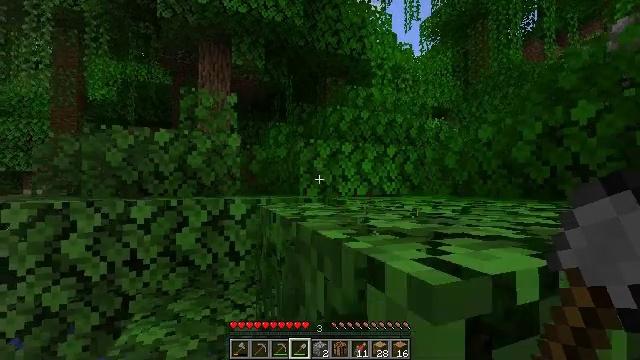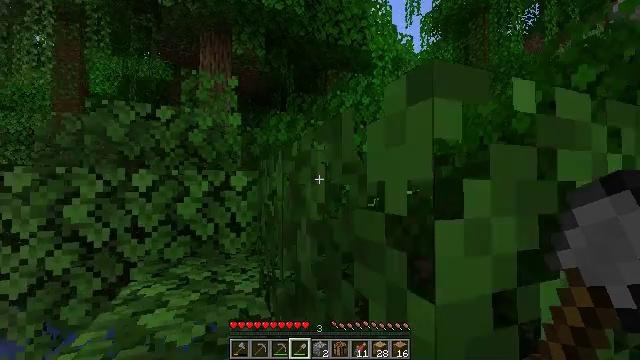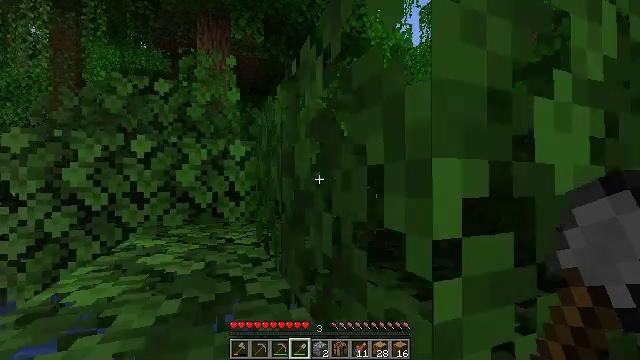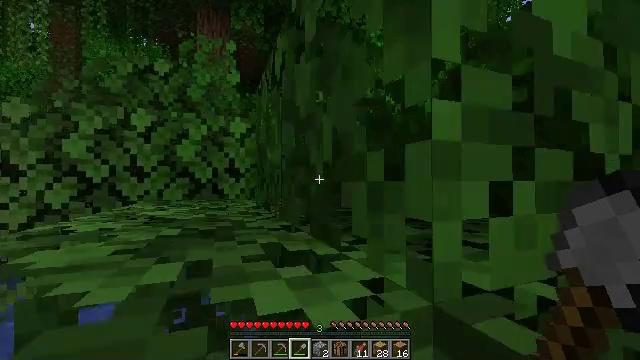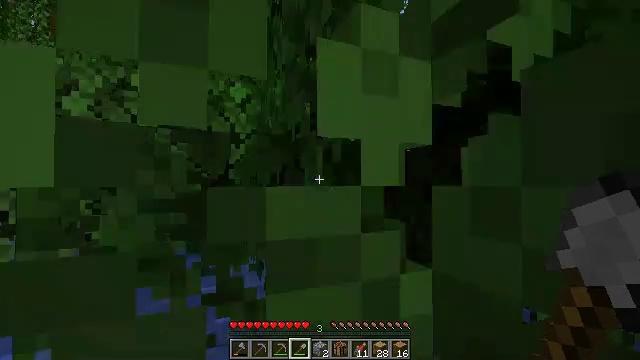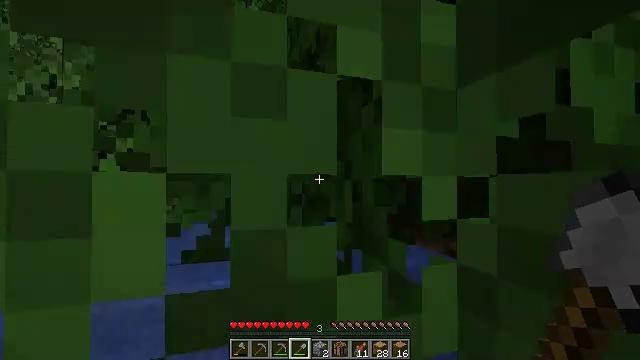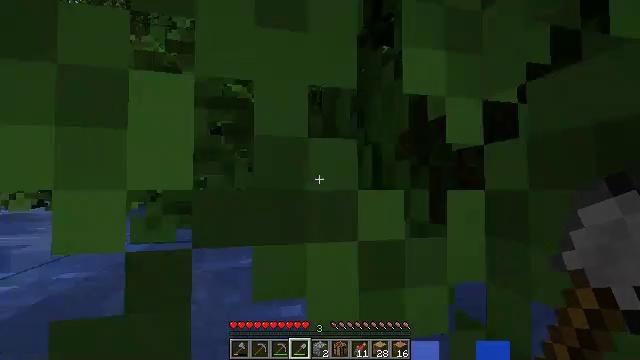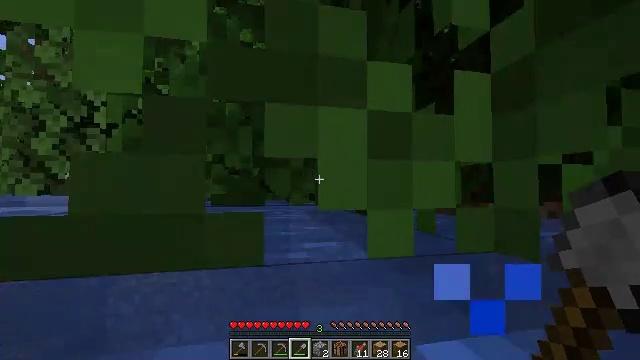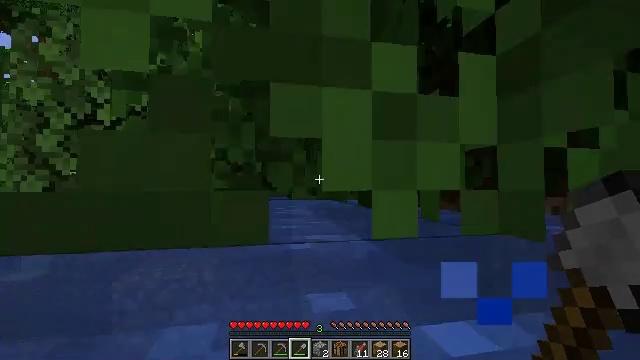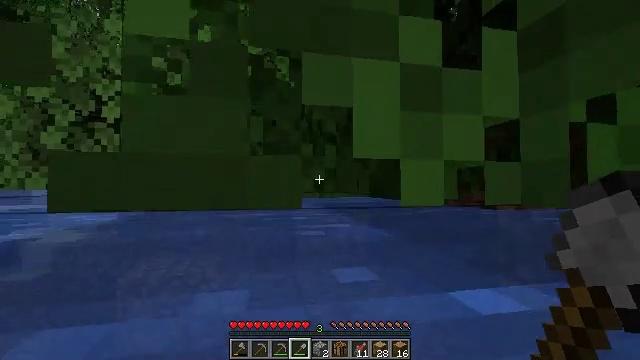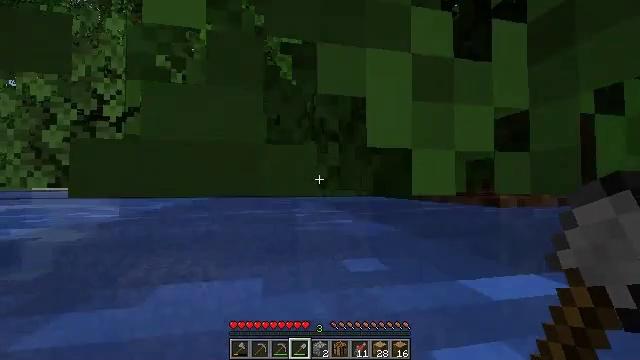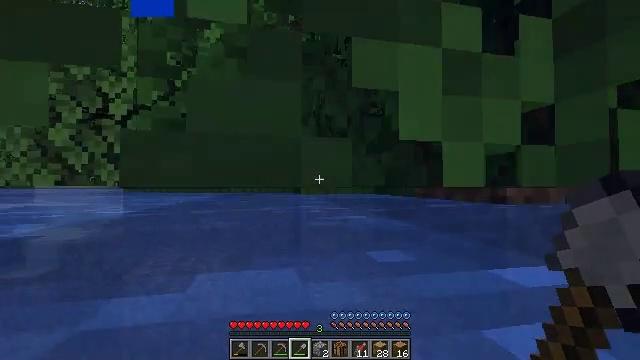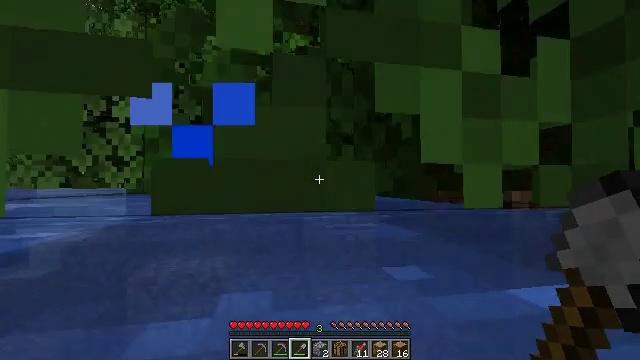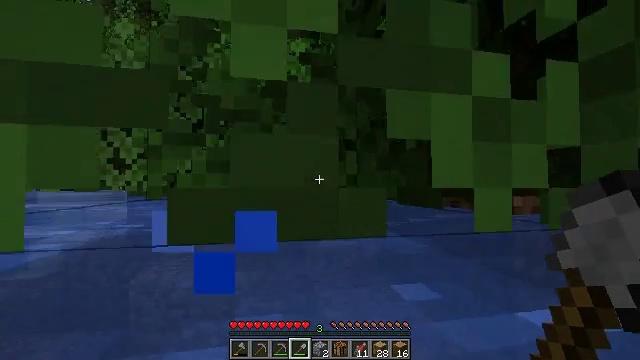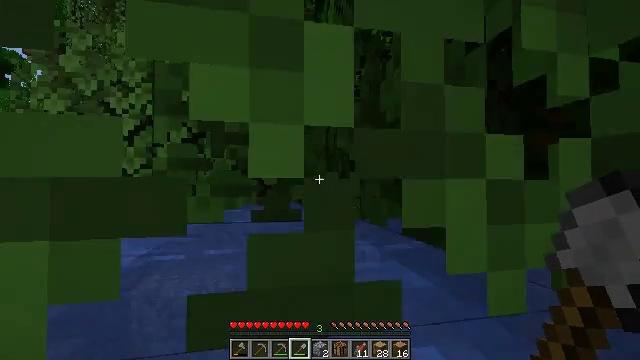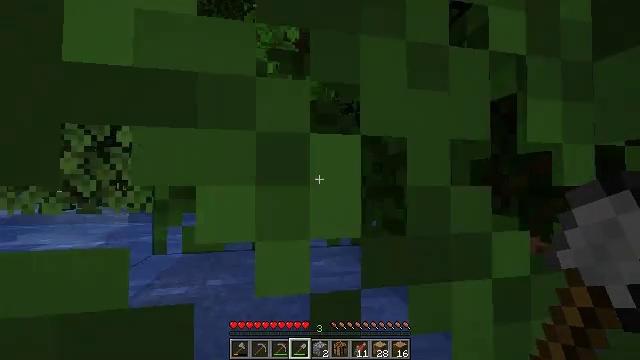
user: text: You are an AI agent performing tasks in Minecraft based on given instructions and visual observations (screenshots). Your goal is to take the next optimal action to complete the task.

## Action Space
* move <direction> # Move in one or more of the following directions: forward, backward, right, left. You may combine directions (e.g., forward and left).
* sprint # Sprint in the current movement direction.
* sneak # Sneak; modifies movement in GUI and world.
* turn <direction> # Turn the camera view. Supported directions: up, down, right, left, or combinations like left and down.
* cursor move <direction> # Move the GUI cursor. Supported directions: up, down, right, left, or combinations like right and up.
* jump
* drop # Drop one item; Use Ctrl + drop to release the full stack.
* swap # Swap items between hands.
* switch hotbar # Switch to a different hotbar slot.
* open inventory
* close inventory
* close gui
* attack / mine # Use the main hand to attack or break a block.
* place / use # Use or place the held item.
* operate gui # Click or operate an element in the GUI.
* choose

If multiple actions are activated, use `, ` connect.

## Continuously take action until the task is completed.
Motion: motion action
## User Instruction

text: Mine oak leaves.
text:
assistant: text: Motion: move forward, jump
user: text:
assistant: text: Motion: move forward and move left, jump
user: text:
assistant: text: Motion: move forward and move left, jump
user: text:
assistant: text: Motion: move forward and move left, jump
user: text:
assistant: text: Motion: move forward and move left, turn left, jump
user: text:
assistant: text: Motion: move forward and move left, turn left, jump
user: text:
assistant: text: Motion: move forward and move left, jump
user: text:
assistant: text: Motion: move forward and move left, jump
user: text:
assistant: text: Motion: move forward and move left
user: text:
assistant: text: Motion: move forward and move left
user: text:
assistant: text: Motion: move forward and move left, jump
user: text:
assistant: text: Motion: move forward, jump
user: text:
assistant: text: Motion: move forward, jump
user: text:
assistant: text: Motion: move forward, jump
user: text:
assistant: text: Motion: move forward, jump
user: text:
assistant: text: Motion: turn right and up, jump
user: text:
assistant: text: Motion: turn right and up, attack / mine
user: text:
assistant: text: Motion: turn right, attack / mine
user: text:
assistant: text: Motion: attack / mine
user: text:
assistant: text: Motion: move back, attack / mine
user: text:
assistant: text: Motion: move back, attack / mine
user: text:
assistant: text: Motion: attack / mine
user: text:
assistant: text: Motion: attack / mine
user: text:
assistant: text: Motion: attack / mine
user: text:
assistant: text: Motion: attack / mine
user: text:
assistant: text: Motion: attack / mine
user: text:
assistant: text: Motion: attack / mine
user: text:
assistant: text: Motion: attack / mine
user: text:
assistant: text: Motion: attack / mine
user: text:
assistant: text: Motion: turn right and down, attack / mine